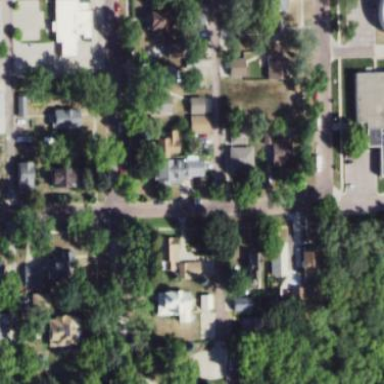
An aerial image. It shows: Neighborhood.